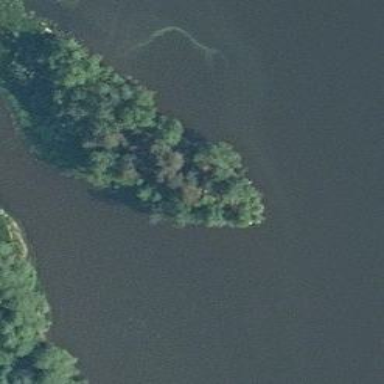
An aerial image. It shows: Islet covered with woodland.